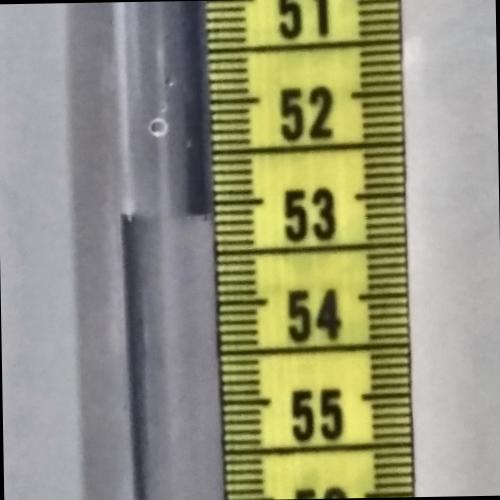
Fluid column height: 53.1 cm